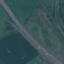
Land use / land cover class: Highway